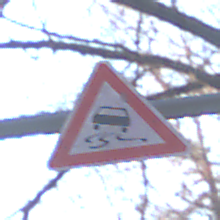
Verkehrszeichen: SchleuderOderRutschgefahr
Umgebung: Outdoor, Nature
Tageszeit: SunriseSunset
Wetter: Clear
Licht: Natural
Jahreszeit: Autumn
Kontrast: HighContrast